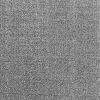
Atmospheric dust classification: dusty